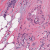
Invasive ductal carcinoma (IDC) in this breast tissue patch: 1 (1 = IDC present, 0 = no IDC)